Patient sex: F
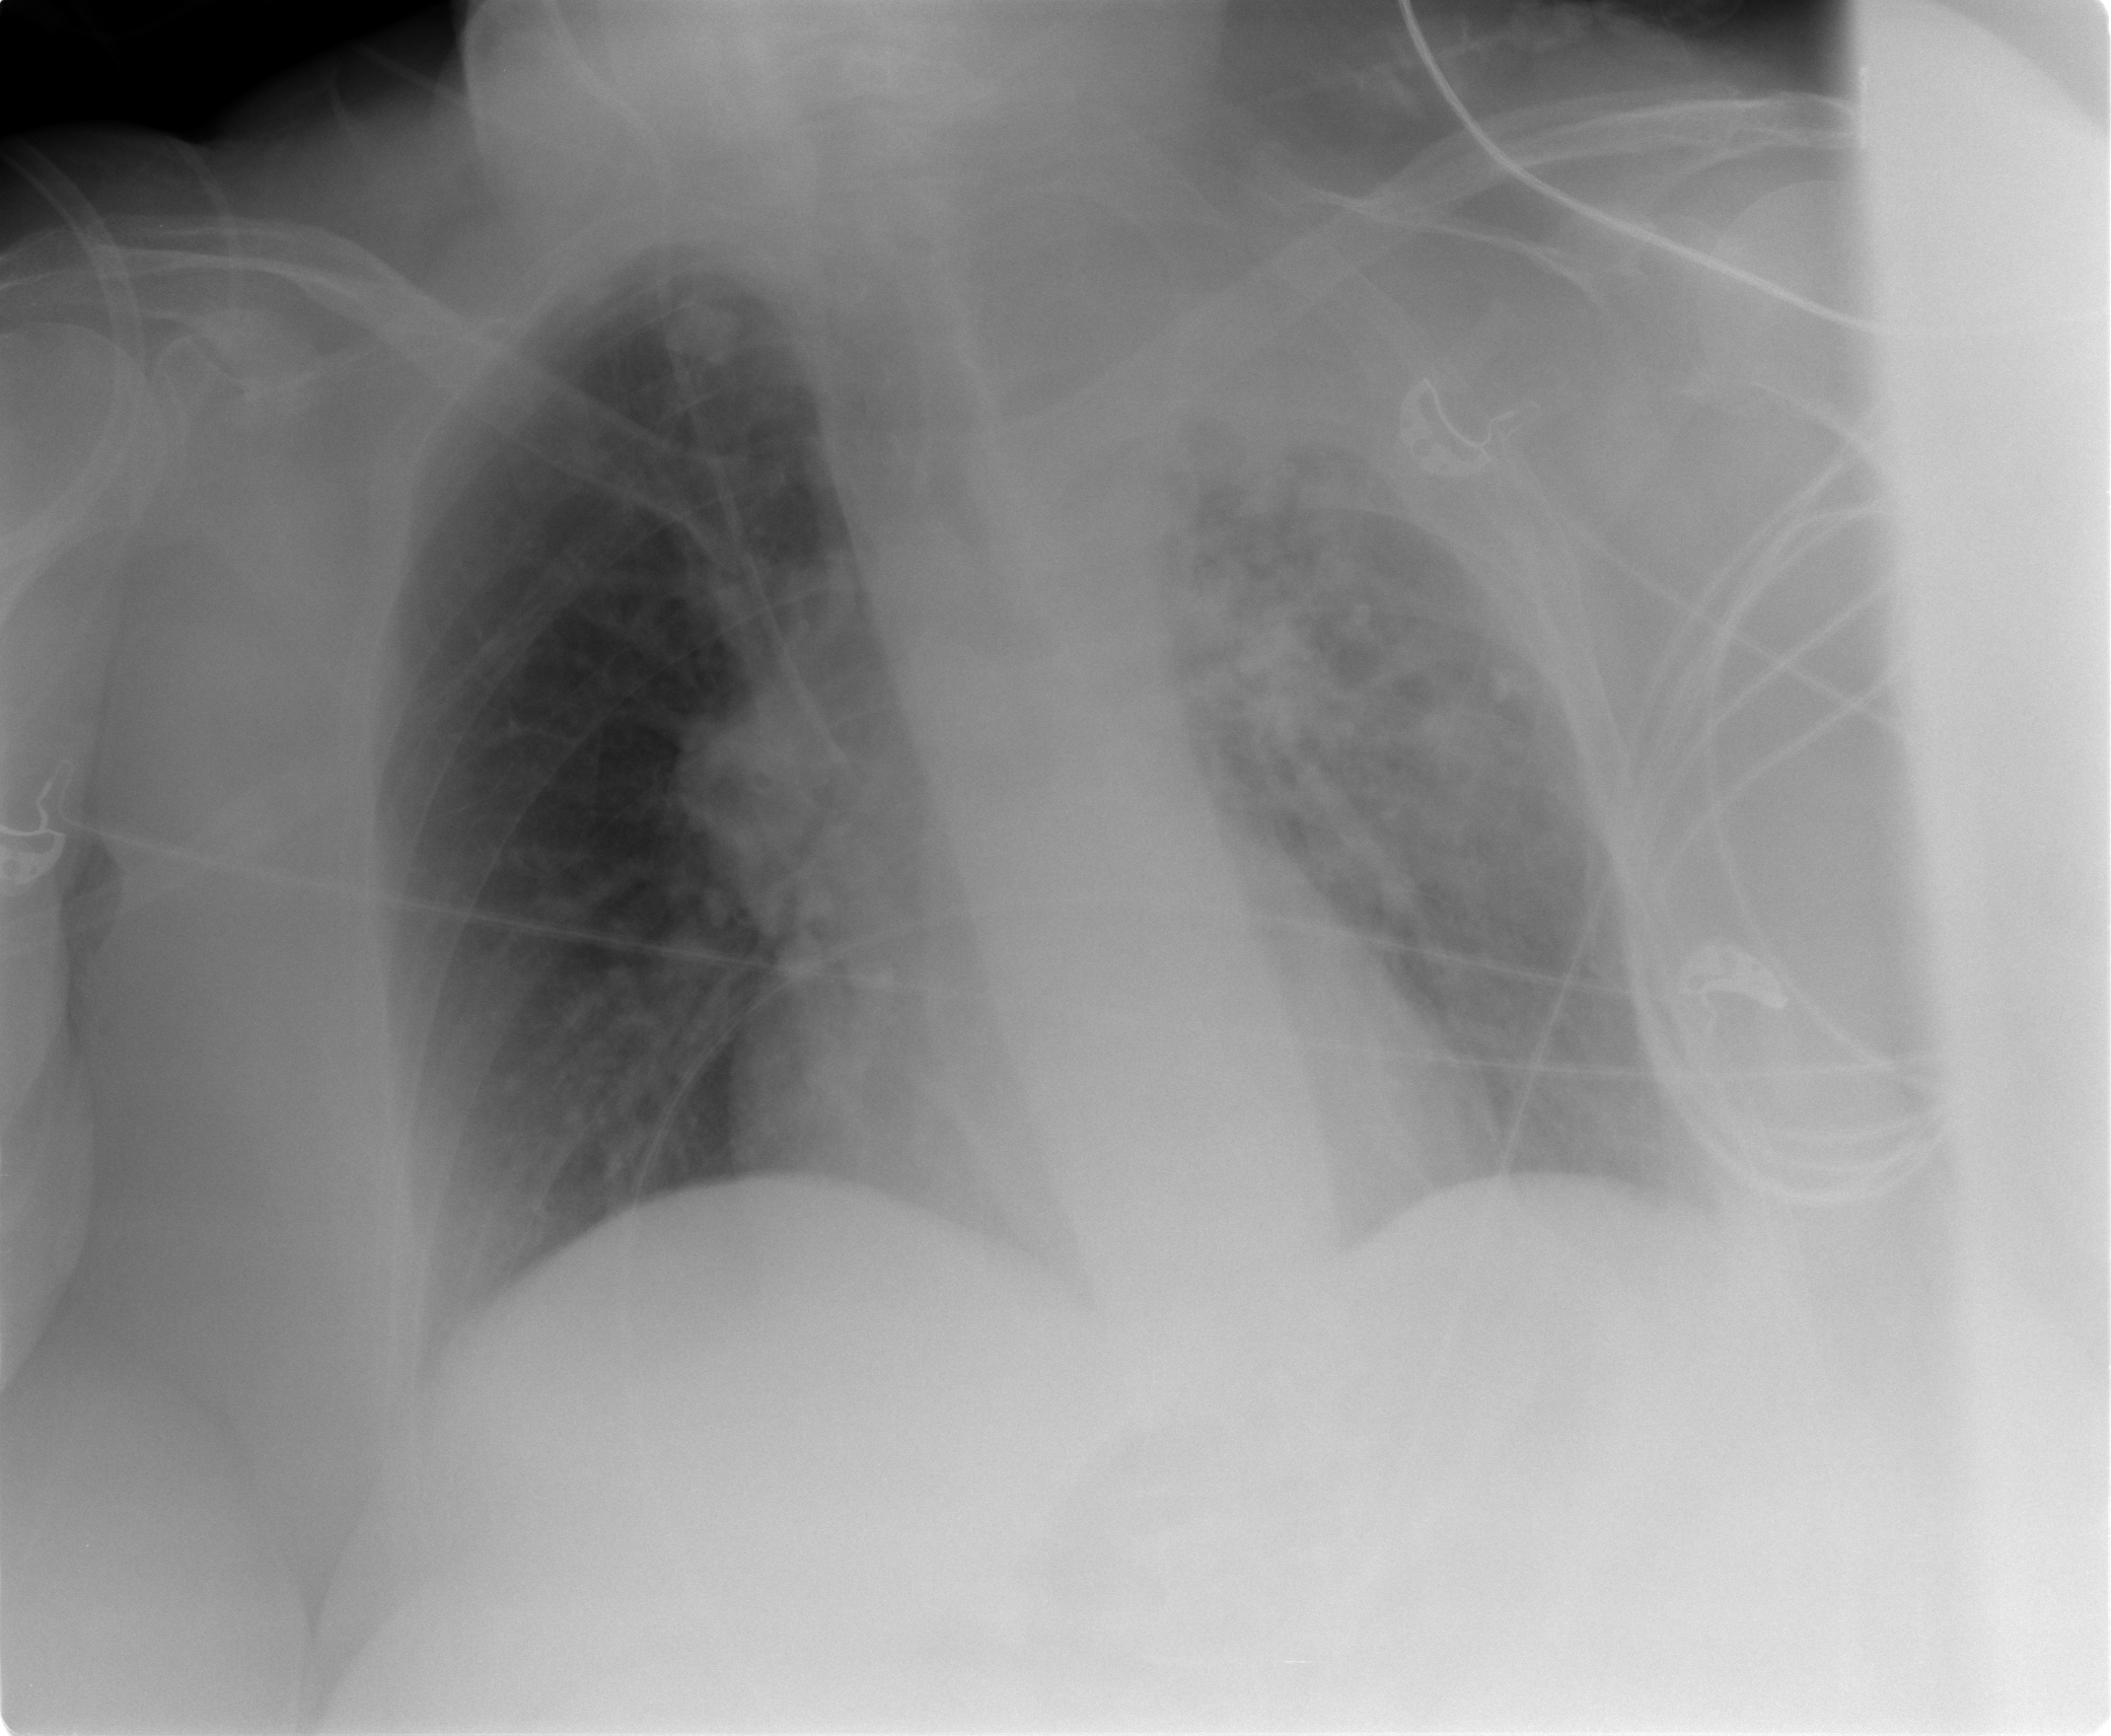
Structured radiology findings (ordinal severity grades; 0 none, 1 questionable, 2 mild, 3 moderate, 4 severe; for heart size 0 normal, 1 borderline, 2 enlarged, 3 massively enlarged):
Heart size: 0
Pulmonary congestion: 0
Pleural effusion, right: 0
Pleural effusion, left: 3
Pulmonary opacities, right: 0
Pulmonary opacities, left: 0
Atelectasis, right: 0
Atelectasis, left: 2